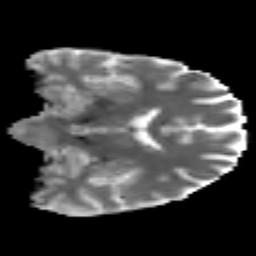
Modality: MD
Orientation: coronal
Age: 39
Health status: ill
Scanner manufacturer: philips
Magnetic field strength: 3 T
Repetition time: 9 s
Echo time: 0.127 s